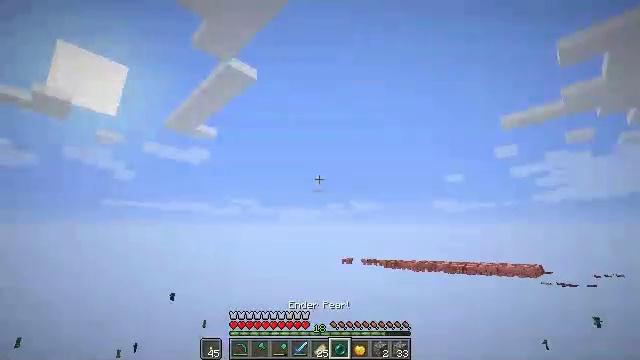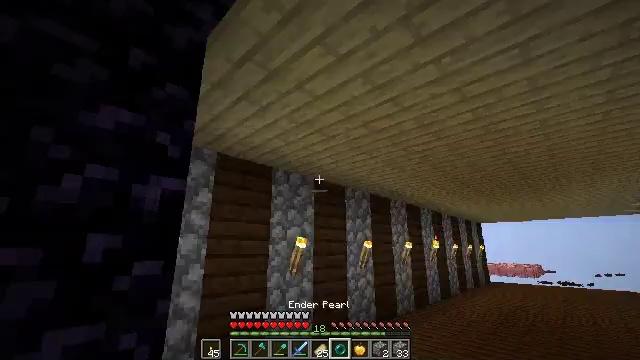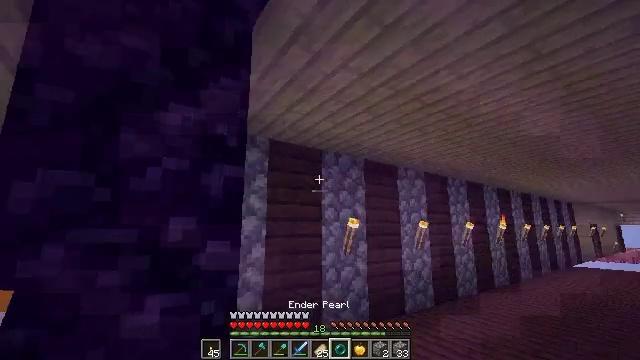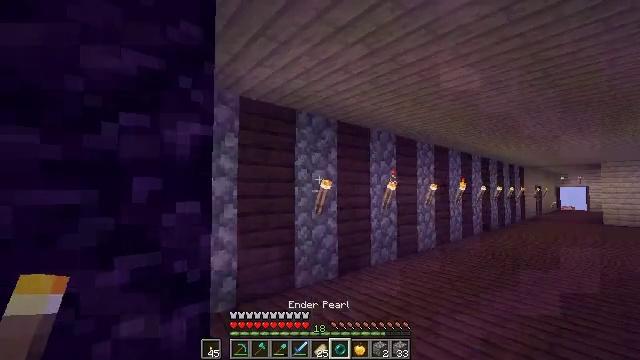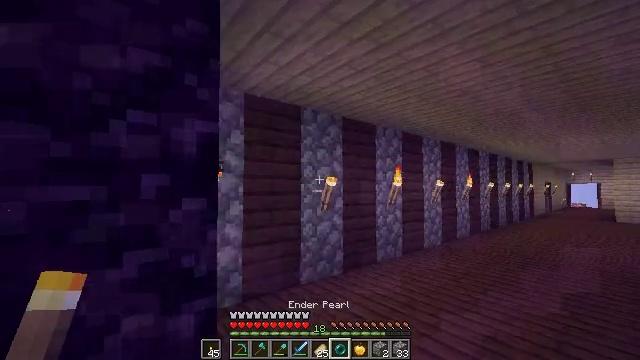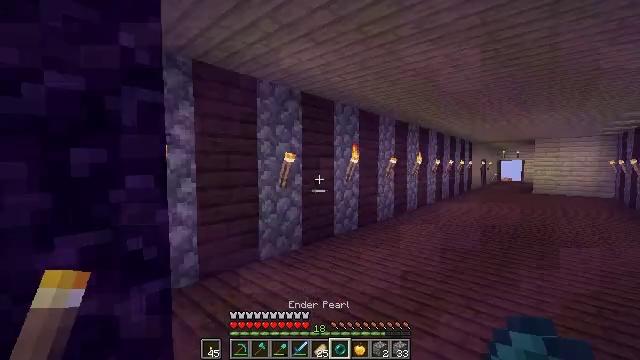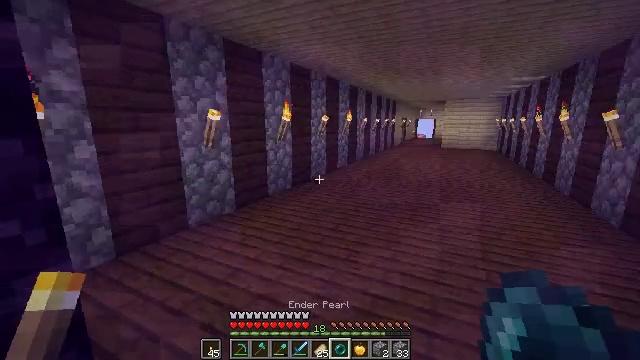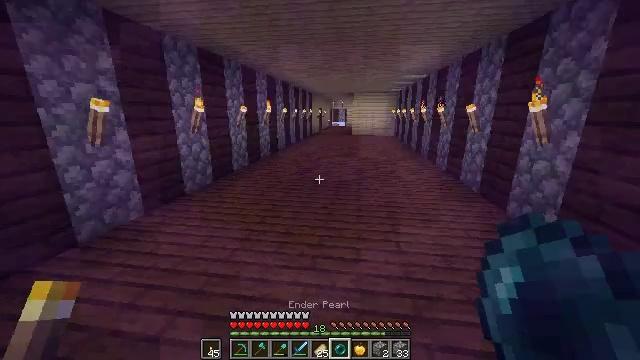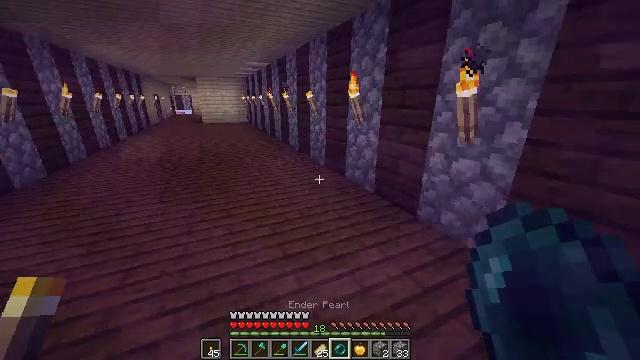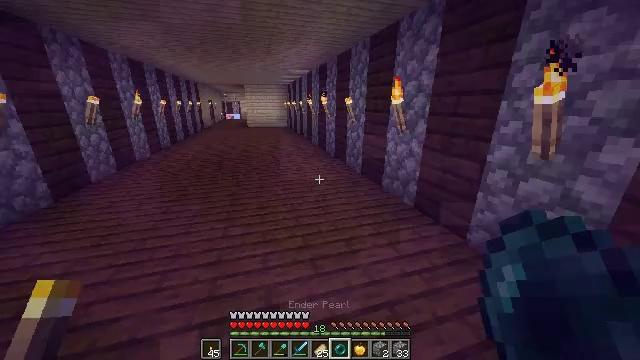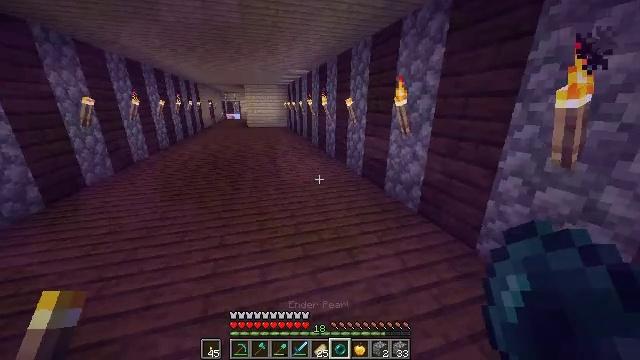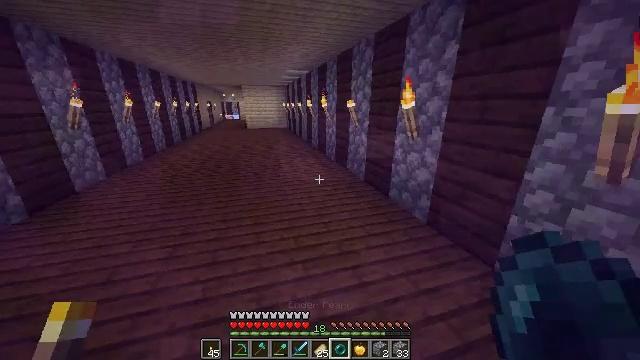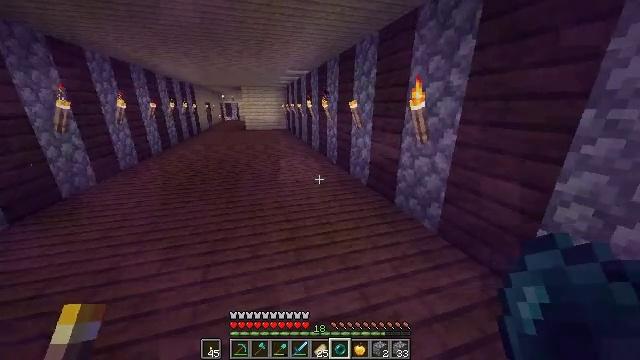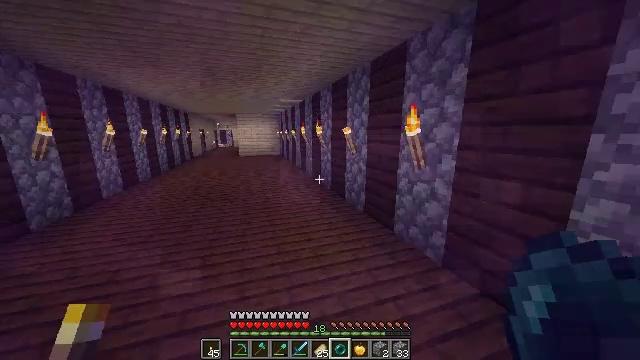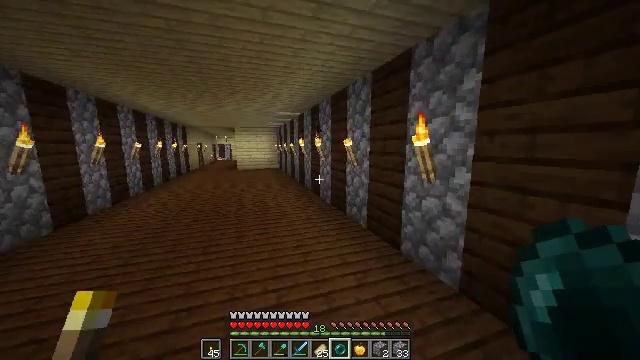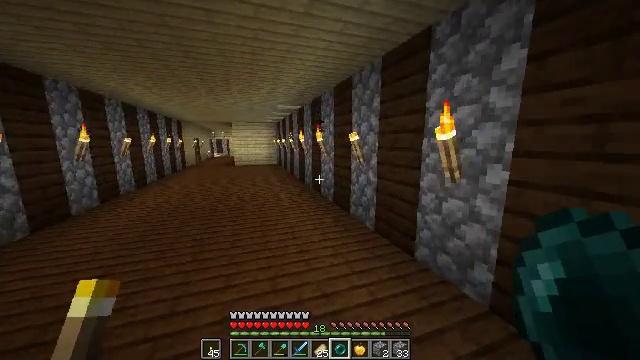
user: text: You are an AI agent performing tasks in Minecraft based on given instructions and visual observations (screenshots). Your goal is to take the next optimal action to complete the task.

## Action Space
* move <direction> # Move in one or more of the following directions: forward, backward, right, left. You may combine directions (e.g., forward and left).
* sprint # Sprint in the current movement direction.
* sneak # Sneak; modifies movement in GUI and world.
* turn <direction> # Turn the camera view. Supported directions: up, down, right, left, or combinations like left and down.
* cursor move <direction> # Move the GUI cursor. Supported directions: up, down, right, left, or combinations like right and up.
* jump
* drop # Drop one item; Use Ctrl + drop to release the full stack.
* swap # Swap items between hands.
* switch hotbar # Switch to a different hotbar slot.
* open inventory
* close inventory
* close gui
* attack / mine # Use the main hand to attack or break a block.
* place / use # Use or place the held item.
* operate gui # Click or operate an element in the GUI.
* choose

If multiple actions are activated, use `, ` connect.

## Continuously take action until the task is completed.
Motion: motion action
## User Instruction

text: Convert one blaze rod into blaze powder.
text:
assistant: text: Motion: no_op
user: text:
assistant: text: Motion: turn left and down
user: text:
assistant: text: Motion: turn right and down
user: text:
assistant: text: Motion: turn left
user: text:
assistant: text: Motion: turn right and down
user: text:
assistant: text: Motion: move forward, sprint, turn right and down
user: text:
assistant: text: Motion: move forward, sprint, turn right and down
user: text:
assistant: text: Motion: move forward, sprint, turn right and down
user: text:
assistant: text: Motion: move forward, sprint, turn left and up
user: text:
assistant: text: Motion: move forward, sprint
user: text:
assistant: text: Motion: move forward, sprint
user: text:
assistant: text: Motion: move forward, sprint
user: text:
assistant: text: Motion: move forward, sprint, turn right and up
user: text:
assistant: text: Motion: move forward, sprint, turn up
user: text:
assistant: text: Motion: move forward and move left, sprint, turn down
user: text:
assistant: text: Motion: move forward and move left, sprint, turn right
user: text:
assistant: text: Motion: move forward and move left, sprint, turn right
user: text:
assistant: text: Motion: move forward, sprint, turn right
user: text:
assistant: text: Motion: move forward and move left, sprint, turn right and down
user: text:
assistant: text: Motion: move forward and move left, sprint, turn right and down
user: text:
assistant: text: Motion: move forward and move left, sprint, turn right
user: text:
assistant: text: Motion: move forward, sprint, turn right
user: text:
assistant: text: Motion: move forward, sprint, turn left
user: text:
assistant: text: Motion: move forward and move left, sprint, turn left and up
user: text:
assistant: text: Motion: move forward and move left, sprint, turn left
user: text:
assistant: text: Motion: move forward and move left, sprint, turn right and up
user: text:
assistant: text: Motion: move forward, sprint, turn right and up
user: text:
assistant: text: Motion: move forward, sprint
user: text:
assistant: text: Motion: move forward, sprint, turn right and up
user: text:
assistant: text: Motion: move forward and move right, sprint, turn right and down